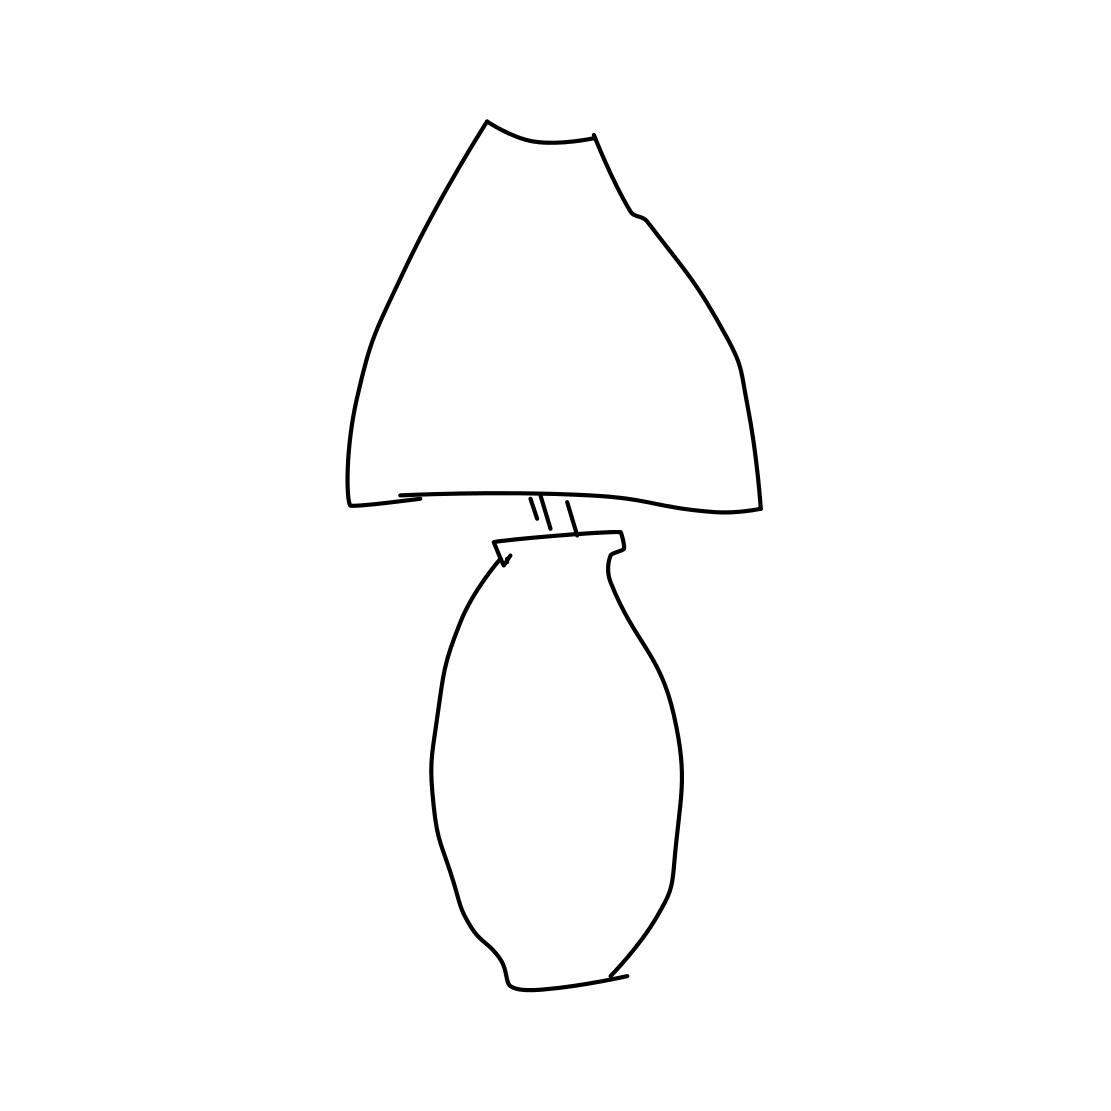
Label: tablelamp